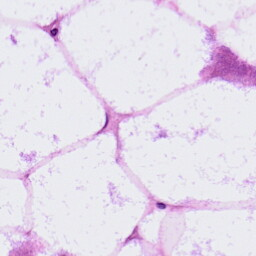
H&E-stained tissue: LymphNode